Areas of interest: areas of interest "Art Gallery"
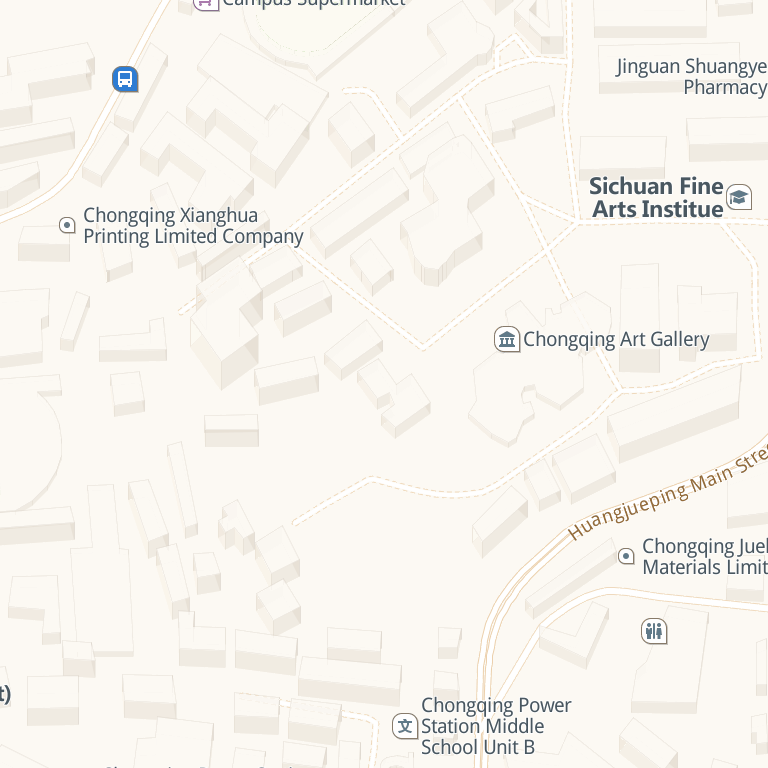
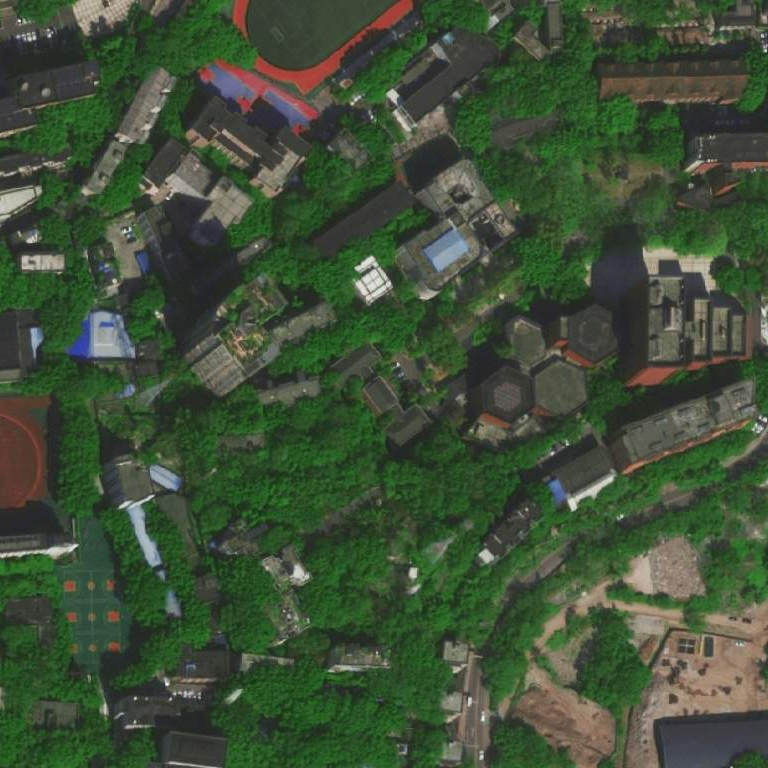